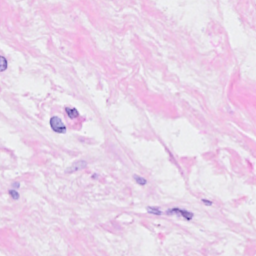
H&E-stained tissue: Breast